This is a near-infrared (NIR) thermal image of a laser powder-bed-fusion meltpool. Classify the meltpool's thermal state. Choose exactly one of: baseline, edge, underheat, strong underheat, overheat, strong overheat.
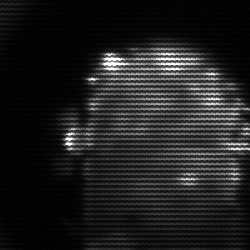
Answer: baseline